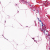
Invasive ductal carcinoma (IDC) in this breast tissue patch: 0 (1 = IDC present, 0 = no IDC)